Question: I am trying to get a record by adding values of one column based on key value. Here is the query I have:
'''
SELECT
PM_ProductPayment.ProjectId, SalesDetail.SalesPerson,
PM_ProductCost.ProductCost, dbo.PM_ProductPayment.ProductPayment,
dbo.PM_ProductPayment.PaymentDate
FROM
dbo.PM_ProductPayment
INNER JOIN
dbo.PM_Product ON dbo.PM_ProductPayment.ProjectId = dbo.PM_Product.ProductId
INNER JOIN
dbo.PM_ProductCost ON dbo.PM_ProductPayment.ProductId = dbo.PM_ProductCost.ProductId
INNER JOIN
dbo.SalesDetail ON dbo.PM_Product.SalesPersonId = dbo.SalesDetail.ID
'''
The result I am getting is:

Now, here I want to get single row by adding "Payment" for each product and last payment date.
Please optimize my query or suggest any other better way to do that..
Thanks,
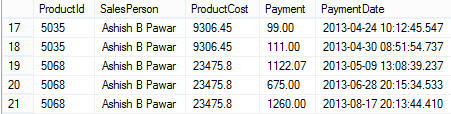
Answer: '''
SELECT pay.ProjectId,
sum(pay.ProductPayment),
max(pay.PaymentDate)
FROM dbo.PM_ProductPayment pay
INNER JOIN dbo.PM_Product pro ON pay.ProjectId = pro.ProductId
INNER JOIN dbo.PM_ProductCost cos ON pay.ProductId =cos.ProductId
INNER JOIN dbo.SalesDetail sal ON pro.SalesPersonId = sal.ID
GROUP BY pay.ProjectId
'''